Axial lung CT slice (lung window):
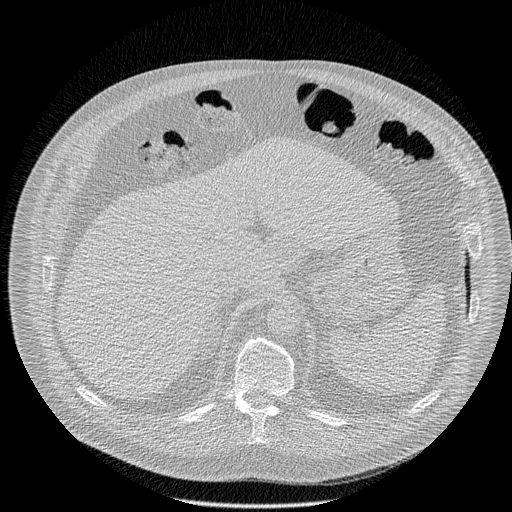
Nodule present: no